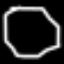
Label: octagon